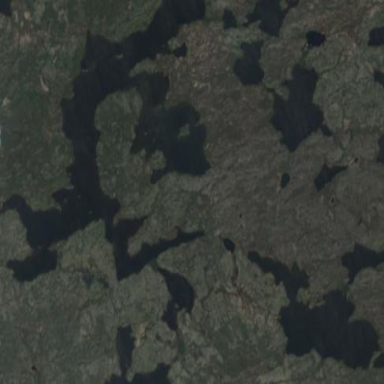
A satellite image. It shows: Serene lake surrounded by nature.